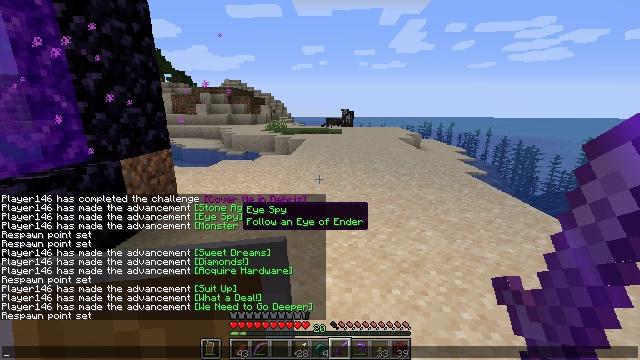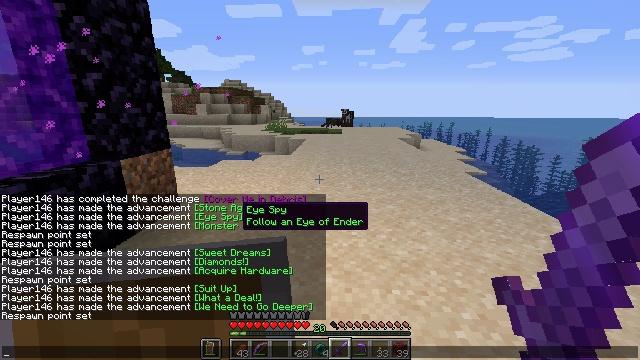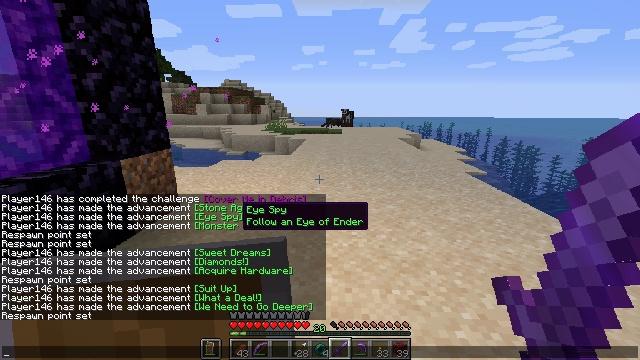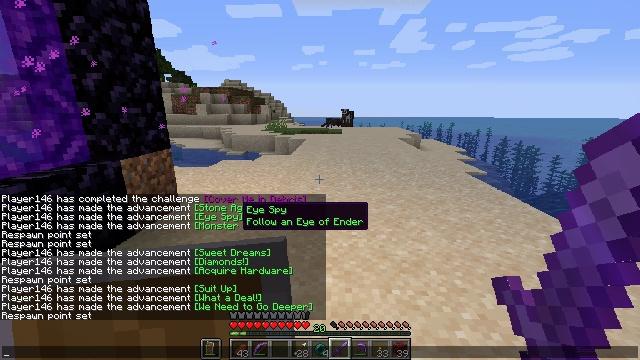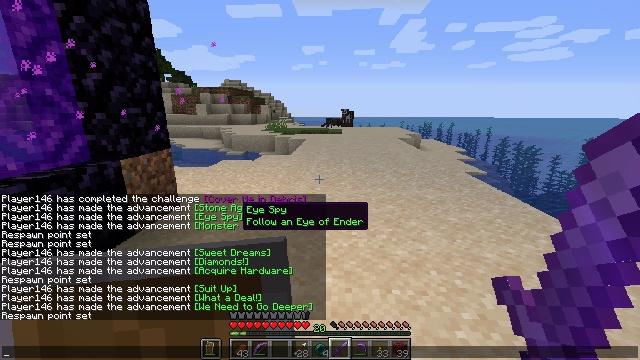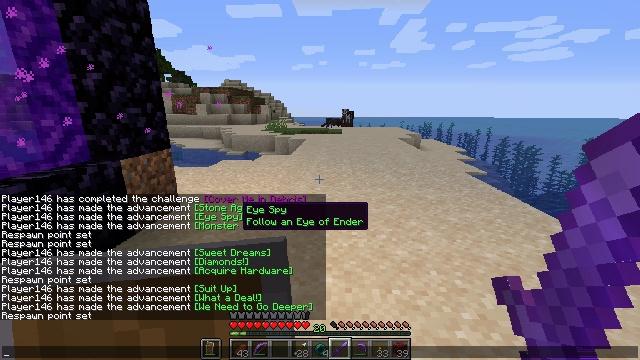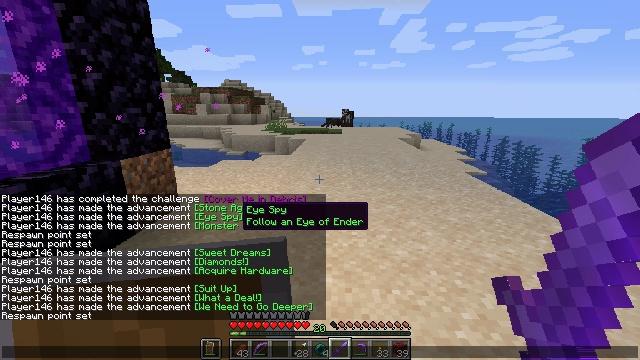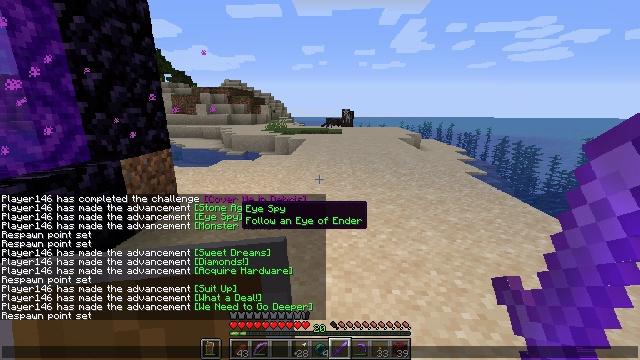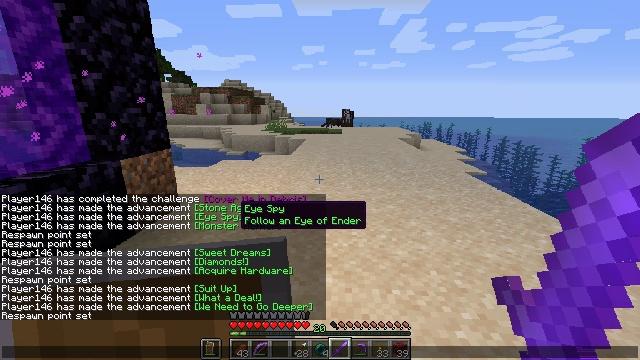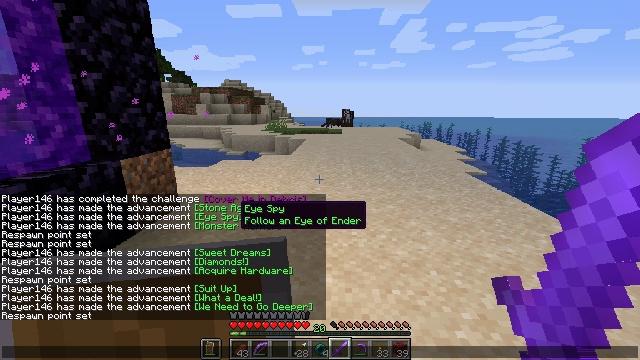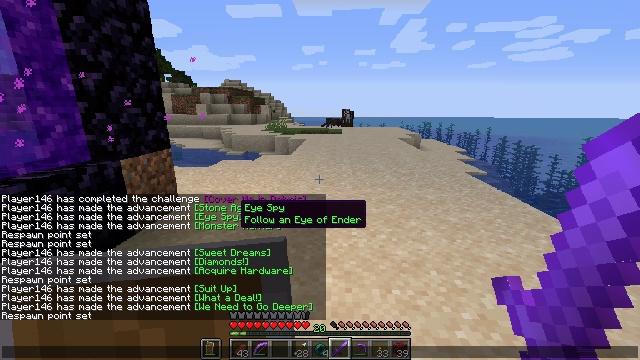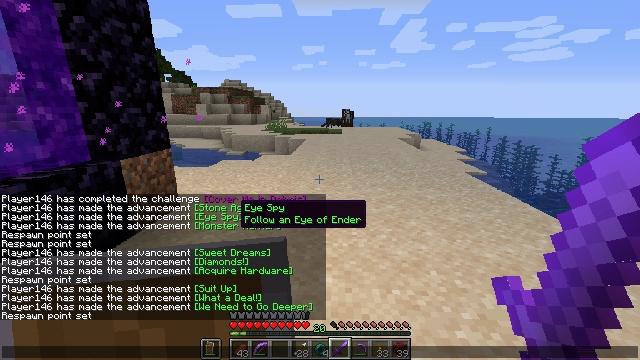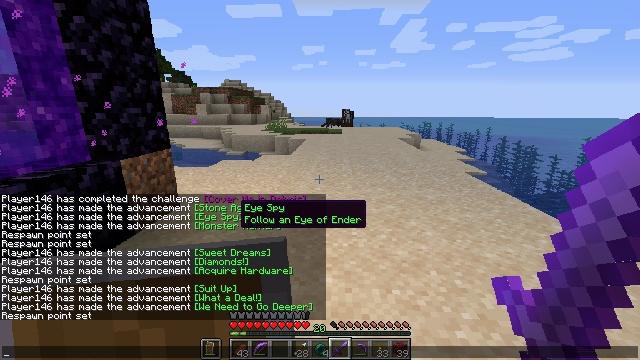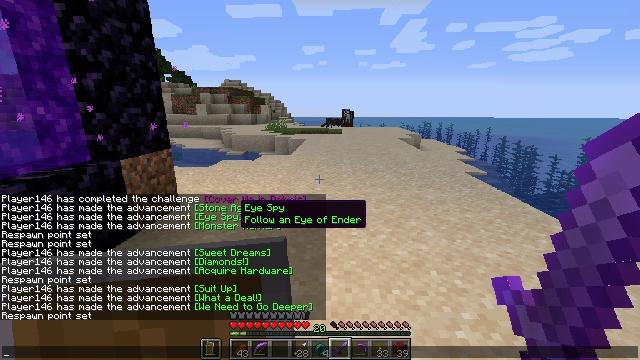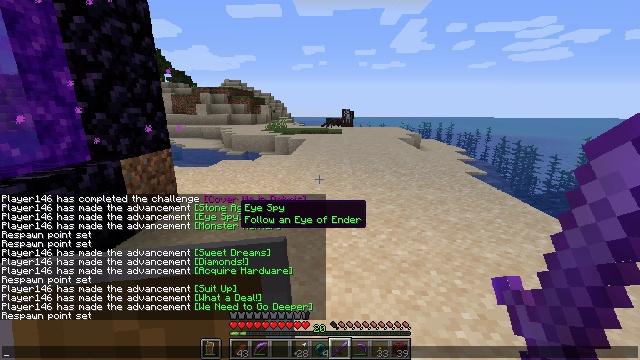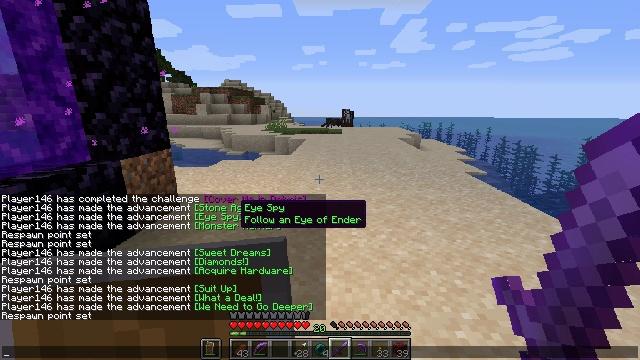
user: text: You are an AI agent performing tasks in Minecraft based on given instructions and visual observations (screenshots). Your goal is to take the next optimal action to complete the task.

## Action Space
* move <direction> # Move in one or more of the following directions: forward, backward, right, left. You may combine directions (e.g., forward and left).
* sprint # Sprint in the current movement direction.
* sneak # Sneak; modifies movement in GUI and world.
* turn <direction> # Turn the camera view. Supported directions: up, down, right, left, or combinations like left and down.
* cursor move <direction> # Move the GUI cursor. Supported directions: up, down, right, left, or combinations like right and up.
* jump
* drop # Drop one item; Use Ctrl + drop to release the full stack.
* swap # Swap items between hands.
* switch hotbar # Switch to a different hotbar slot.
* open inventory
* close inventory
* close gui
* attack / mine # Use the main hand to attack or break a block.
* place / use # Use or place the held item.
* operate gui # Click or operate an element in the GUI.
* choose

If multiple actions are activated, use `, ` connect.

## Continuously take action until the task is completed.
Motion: motion action
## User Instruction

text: Open the crafting grid for blaze powder.
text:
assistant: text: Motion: no_op
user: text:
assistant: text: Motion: no_op
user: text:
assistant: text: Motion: no_op
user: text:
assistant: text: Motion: no_op
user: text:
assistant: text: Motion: no_op
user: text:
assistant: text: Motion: no_op
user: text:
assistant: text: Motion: no_op
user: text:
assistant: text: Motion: no_op
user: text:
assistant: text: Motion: no_op
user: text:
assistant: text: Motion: no_op
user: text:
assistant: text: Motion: no_op
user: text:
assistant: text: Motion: no_op
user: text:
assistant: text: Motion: no_op
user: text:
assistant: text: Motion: no_op
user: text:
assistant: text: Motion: no_op
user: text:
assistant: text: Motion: no_op
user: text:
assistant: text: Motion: no_op
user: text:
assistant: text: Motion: no_op
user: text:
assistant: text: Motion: no_op
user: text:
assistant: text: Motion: no_op
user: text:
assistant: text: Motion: no_op
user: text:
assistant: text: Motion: no_op
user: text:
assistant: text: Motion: no_op
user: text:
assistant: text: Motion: no_op
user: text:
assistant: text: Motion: no_op
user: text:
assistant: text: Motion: no_op
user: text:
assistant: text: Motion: no_op
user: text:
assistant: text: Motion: no_op
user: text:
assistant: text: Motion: no_op
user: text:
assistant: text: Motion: no_op